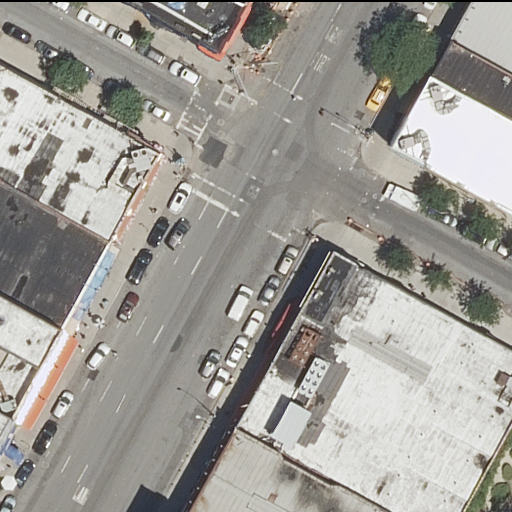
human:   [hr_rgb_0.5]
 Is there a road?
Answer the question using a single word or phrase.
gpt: yes

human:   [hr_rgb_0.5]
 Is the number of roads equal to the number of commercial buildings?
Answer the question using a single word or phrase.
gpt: no

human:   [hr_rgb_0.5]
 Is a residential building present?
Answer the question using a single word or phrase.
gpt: yes

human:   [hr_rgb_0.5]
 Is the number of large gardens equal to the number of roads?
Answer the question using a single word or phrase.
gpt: no

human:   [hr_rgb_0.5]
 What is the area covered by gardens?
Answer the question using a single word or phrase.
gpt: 1616m2

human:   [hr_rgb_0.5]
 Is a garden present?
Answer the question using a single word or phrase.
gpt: yes

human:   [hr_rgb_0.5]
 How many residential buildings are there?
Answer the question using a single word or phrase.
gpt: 12

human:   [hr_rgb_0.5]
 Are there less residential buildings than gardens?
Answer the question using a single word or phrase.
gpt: no

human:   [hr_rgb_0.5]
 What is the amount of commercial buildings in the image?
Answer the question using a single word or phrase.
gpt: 0

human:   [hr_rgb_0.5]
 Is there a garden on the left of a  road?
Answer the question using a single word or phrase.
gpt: no

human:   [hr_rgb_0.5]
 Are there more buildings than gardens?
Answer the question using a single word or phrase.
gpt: yes

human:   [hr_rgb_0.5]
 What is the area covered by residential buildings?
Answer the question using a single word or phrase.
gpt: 2566m2

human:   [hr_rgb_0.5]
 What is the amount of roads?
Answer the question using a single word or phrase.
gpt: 12

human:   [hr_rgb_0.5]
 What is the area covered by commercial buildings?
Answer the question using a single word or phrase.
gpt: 0m2

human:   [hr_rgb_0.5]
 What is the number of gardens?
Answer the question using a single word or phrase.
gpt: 1

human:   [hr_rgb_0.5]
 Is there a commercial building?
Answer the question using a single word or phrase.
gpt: no

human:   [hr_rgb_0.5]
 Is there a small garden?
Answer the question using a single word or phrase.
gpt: no

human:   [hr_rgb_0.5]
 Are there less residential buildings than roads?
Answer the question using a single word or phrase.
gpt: no

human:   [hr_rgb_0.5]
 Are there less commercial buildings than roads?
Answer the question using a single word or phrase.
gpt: yes

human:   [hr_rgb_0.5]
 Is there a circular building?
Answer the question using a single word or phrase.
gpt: no

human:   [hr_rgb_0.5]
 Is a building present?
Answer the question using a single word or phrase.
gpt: yes

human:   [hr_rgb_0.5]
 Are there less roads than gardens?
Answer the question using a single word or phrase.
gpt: no

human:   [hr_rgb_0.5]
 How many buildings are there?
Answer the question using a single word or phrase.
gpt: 12

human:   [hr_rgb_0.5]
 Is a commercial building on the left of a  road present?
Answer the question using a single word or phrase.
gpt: no

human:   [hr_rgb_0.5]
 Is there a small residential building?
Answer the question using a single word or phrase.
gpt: yes

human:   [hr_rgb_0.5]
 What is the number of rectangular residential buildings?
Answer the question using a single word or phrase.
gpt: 11

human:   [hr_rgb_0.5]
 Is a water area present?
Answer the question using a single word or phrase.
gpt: no

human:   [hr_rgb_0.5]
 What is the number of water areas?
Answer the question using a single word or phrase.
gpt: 0

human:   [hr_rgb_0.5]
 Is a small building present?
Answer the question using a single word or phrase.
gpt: yes

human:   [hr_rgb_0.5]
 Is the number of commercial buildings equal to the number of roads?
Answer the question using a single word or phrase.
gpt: no

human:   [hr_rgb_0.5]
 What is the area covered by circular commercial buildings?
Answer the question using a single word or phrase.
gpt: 0m2

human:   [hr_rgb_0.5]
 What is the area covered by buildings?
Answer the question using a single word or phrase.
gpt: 2566m2

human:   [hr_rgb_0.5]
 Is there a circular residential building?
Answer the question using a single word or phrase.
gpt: no

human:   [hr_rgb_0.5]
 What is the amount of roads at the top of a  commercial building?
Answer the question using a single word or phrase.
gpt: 0

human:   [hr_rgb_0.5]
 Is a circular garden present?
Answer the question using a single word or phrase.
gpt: no

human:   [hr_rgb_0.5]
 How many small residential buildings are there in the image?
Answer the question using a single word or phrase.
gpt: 3

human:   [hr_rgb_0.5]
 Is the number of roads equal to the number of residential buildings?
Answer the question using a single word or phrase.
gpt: yes

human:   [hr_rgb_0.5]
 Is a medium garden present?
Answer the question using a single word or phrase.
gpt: no

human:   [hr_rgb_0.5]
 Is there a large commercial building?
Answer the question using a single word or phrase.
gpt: no

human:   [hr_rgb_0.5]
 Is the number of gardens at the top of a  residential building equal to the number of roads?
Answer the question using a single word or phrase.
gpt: no

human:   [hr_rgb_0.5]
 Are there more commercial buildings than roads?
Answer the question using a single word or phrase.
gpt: no

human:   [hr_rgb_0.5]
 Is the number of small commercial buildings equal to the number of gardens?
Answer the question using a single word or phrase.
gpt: no

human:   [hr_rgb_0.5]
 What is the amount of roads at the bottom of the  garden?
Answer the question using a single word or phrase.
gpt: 0

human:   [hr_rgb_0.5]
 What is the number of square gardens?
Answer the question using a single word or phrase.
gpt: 0

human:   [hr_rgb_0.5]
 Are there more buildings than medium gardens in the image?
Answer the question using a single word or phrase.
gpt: yes

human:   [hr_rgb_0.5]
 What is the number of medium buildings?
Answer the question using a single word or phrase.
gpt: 8

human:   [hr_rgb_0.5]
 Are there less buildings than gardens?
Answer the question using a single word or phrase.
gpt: no

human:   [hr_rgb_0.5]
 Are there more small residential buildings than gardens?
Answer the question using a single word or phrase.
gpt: yes

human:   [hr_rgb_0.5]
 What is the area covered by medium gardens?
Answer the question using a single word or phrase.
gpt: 0m2

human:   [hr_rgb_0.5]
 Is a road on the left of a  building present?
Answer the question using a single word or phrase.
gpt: yes

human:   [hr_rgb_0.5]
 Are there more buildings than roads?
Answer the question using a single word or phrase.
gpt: no

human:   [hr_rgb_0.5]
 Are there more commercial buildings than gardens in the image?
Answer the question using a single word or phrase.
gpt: no

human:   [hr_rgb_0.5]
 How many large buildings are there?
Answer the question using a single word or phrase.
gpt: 1

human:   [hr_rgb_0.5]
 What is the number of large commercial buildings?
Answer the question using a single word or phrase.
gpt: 0

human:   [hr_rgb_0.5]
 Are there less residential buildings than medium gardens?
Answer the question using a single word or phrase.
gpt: no

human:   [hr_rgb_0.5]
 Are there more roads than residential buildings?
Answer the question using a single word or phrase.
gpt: no

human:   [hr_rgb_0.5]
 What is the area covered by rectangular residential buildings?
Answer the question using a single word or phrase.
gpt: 2209m2

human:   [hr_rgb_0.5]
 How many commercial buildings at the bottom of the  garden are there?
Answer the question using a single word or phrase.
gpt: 0

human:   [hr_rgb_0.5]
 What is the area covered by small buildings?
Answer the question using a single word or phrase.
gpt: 64m2

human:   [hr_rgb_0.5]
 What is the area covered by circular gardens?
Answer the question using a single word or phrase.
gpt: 0m2

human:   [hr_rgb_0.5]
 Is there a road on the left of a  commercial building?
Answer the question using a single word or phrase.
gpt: no

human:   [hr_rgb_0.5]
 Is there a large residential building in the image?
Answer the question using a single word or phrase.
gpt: yes

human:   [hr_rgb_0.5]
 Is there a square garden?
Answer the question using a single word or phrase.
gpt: no

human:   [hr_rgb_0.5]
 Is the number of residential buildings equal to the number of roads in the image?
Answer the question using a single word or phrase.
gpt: yes